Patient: sex F, age 63
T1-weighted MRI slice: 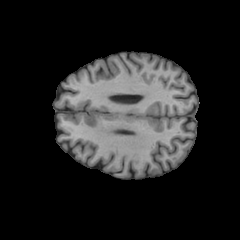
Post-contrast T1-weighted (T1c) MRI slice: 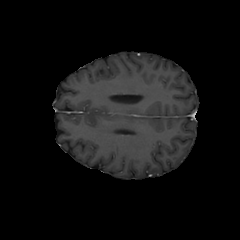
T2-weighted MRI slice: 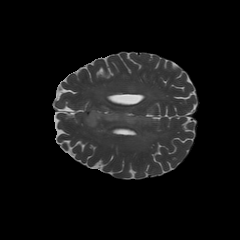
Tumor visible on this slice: yes
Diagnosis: Glioblastoma, IDH-wildtype
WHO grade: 4